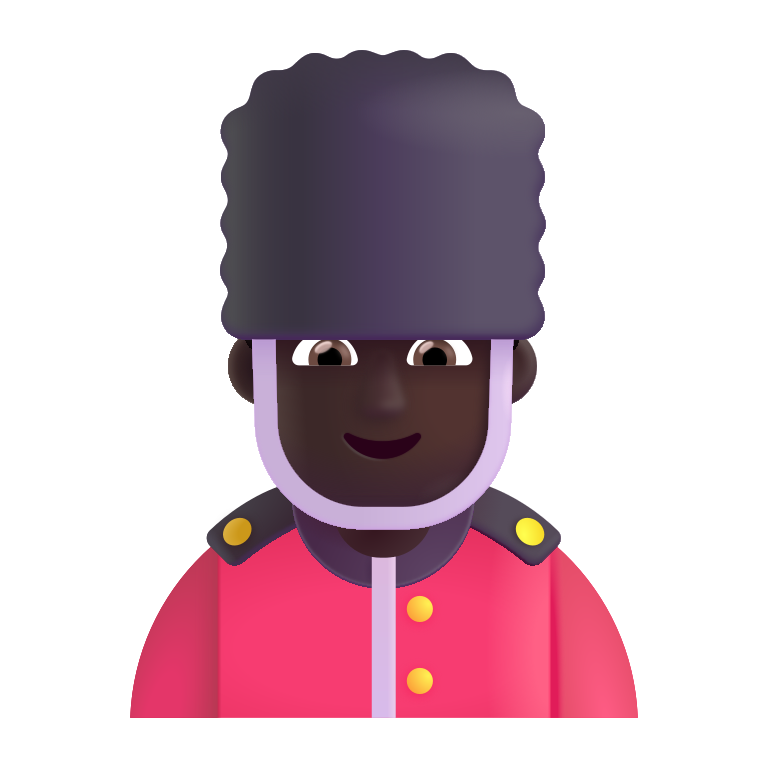
man guard color dark